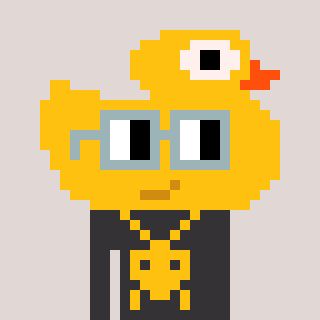
a pixel art character with square dark gray glasses, a ducky-shaped head and a grayscale-colored body on a warm background